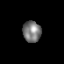
Tissue: prostate
Cell type: Epithelial cells
Senescence score: 0.2618
Nuclear area (px): 374
Mean DAPI intensity: 122.594